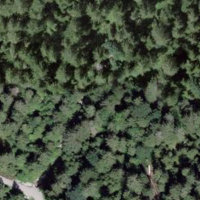
EUNIS habitat code: 43
Species observed at this site:
Lasiommata maera